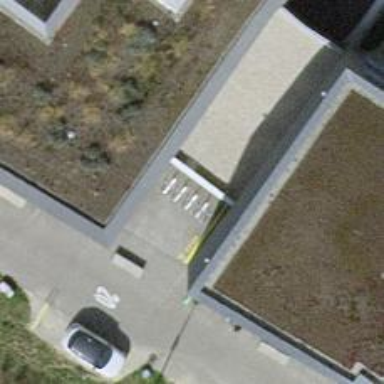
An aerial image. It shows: Bicycle parking area with bollards.